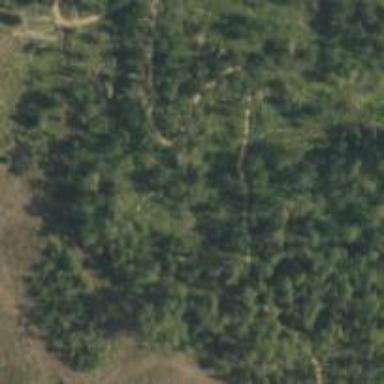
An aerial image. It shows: Backcountry path for outdoor activities.